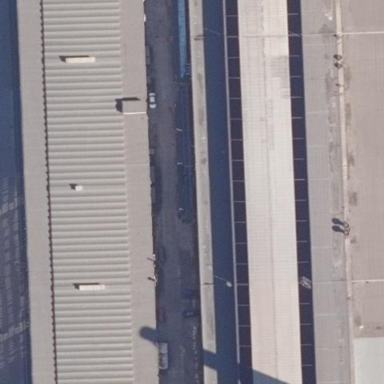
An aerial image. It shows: Industrial building.